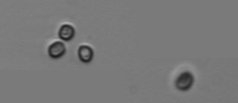
Label: Phaeocystis